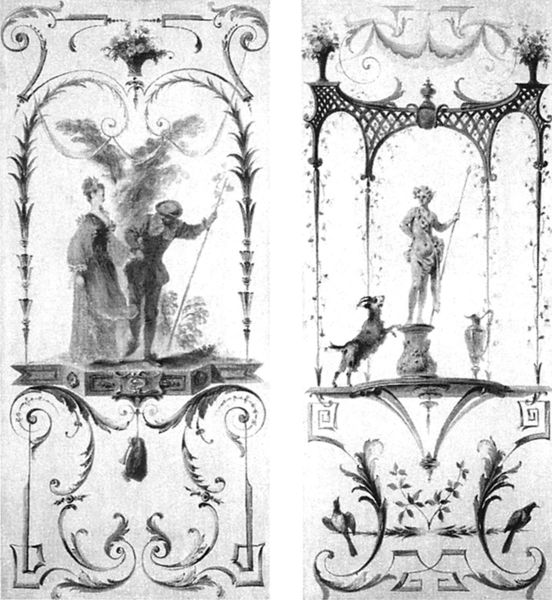
Titel: Der Faun und der Verführer
Künstler: Jean-Antoine Watteau
Institution: Paris, Privatbesitz
Schlagwörter: blätter, mann, menschen, blume, frau, dame, ornament, vögel, klassizismus, paar, pflanze, pflanzen, rokoko, statue, vase, papier, tapete, ornamente, podest, gefäß, ziegenbock, ziege, groteske, akanthus, rocaille, galan, brinnen